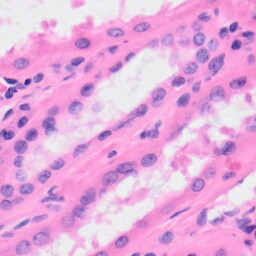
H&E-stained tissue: Kidney